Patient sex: F
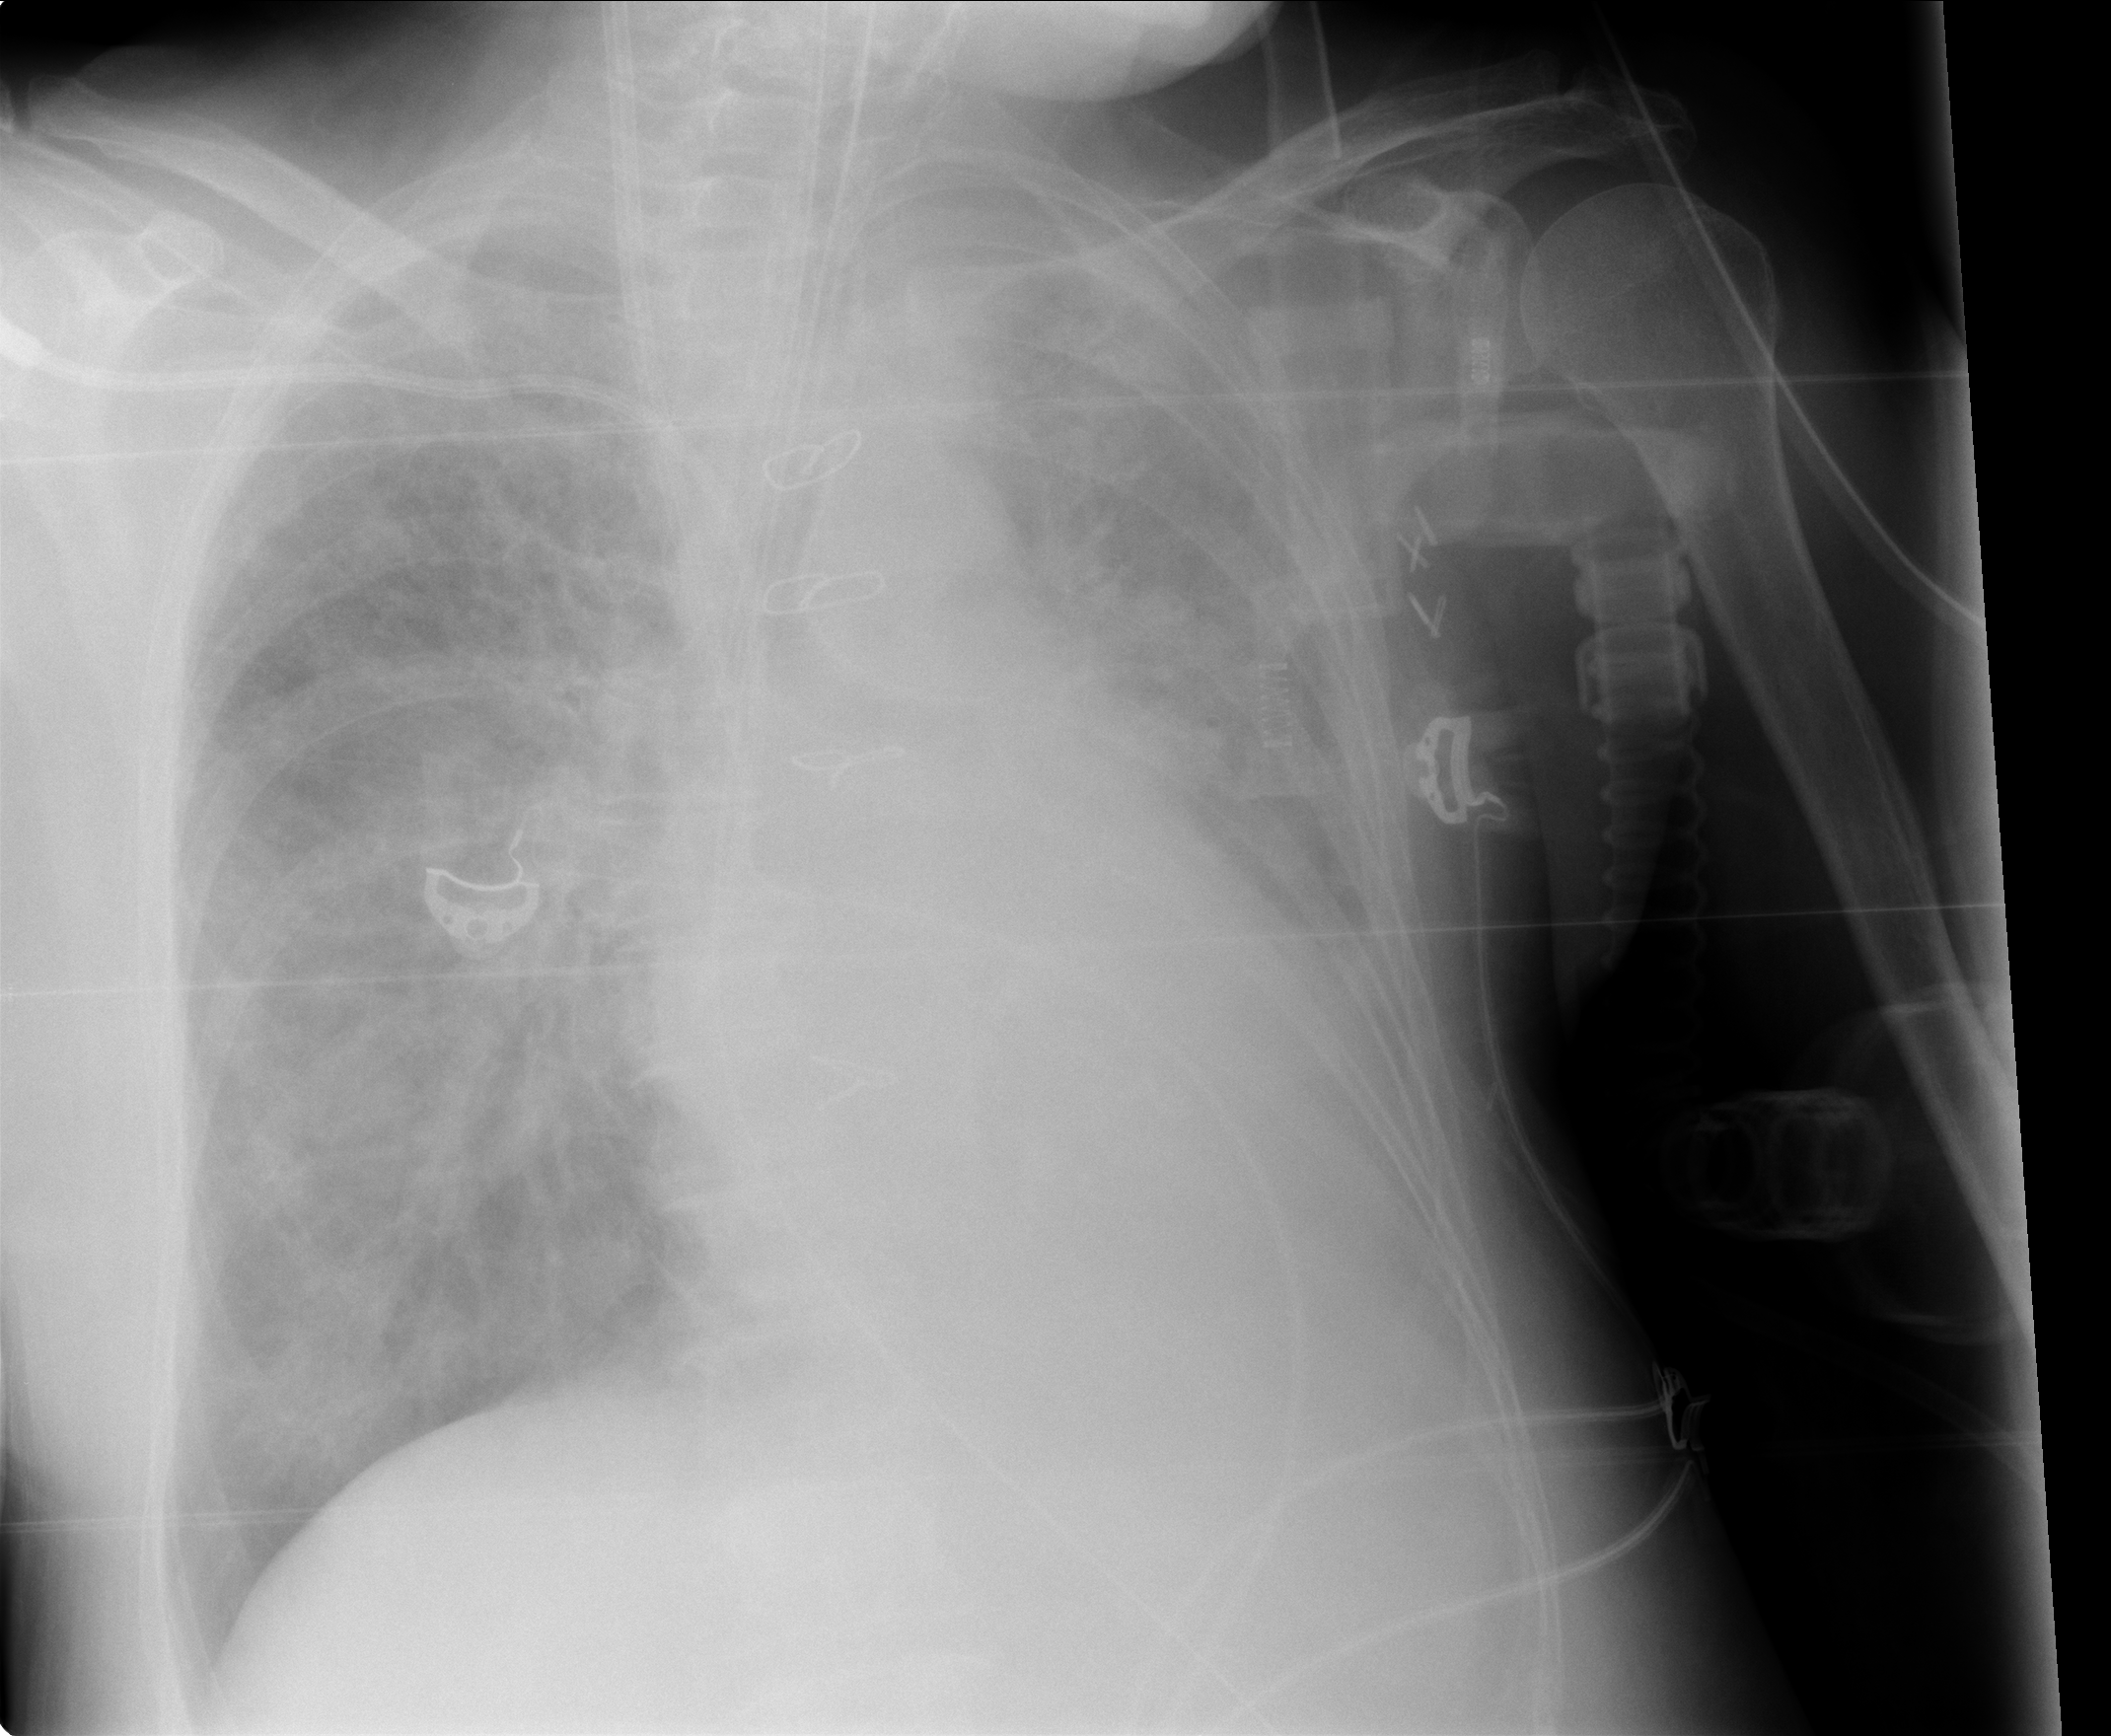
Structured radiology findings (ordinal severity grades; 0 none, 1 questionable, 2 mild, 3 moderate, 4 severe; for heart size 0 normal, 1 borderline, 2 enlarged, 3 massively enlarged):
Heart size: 1
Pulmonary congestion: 3
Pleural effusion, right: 0
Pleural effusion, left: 2
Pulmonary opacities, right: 3
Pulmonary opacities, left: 3
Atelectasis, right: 3
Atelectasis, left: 3